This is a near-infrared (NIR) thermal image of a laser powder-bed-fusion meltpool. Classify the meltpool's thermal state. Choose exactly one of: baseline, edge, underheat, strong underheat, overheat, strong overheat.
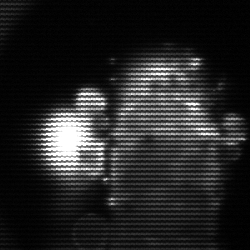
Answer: strong underheat